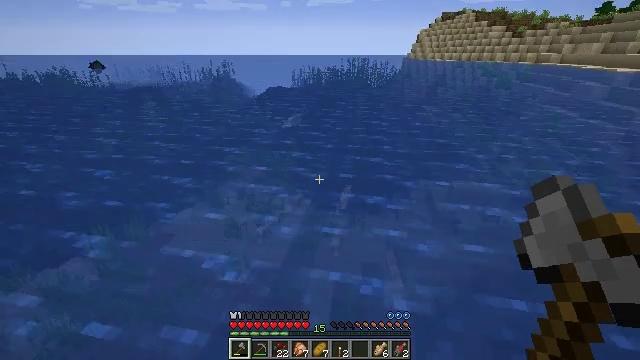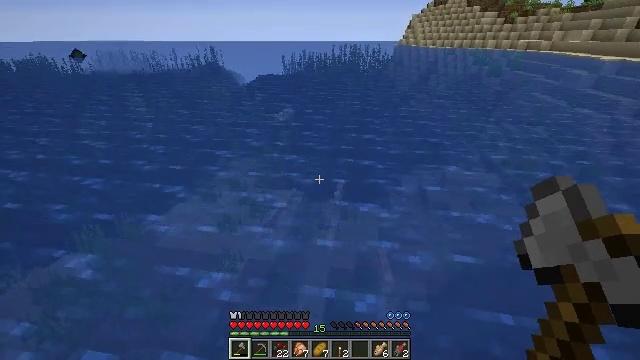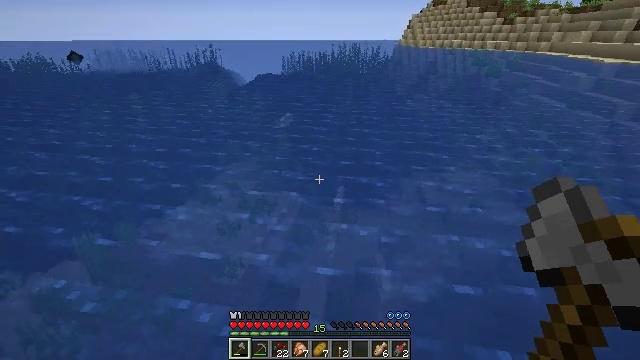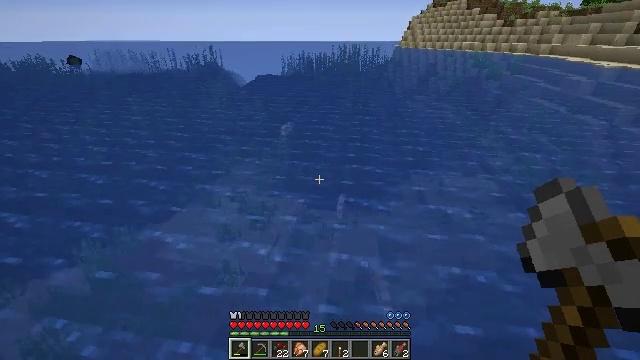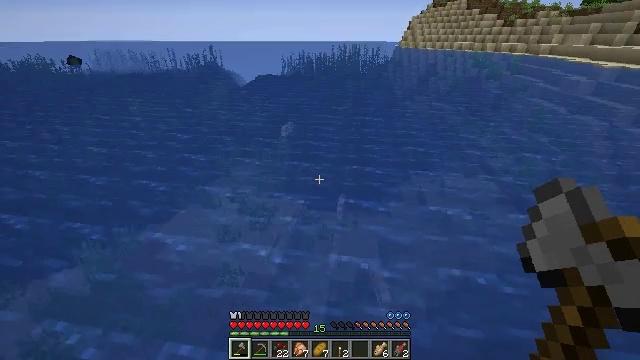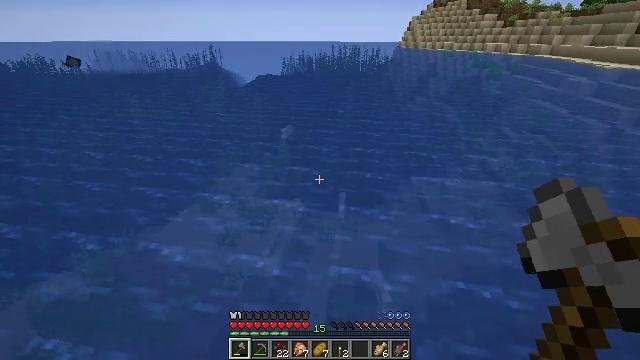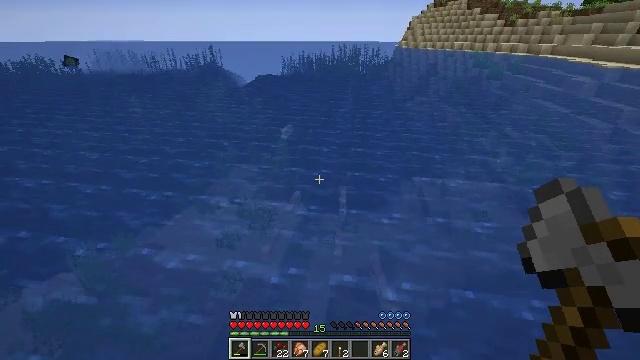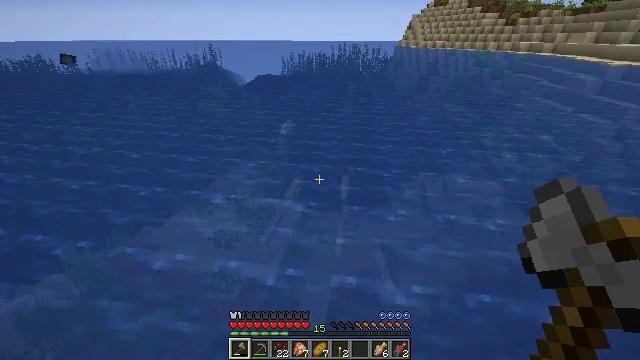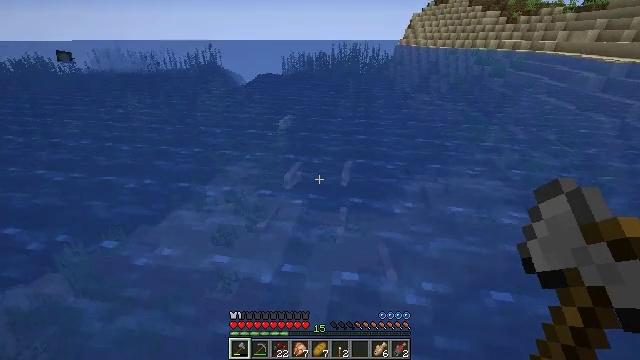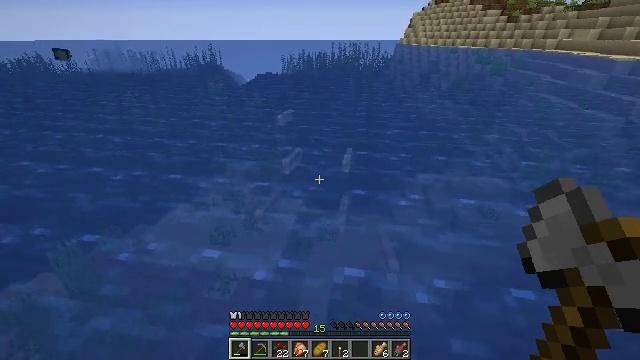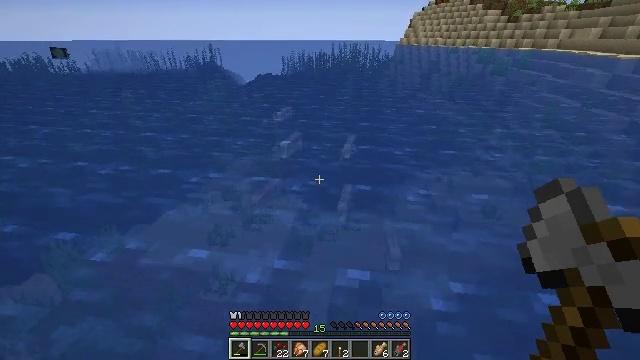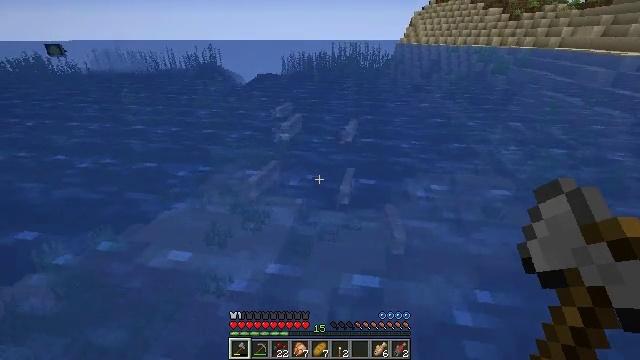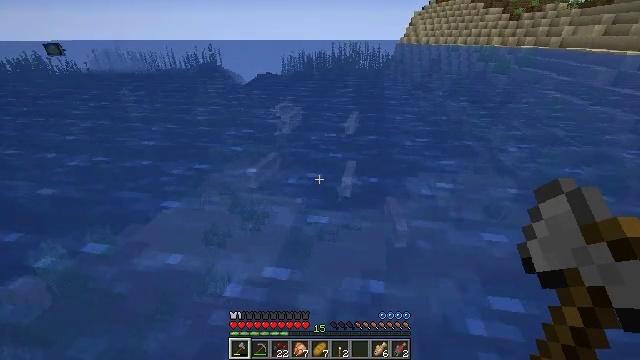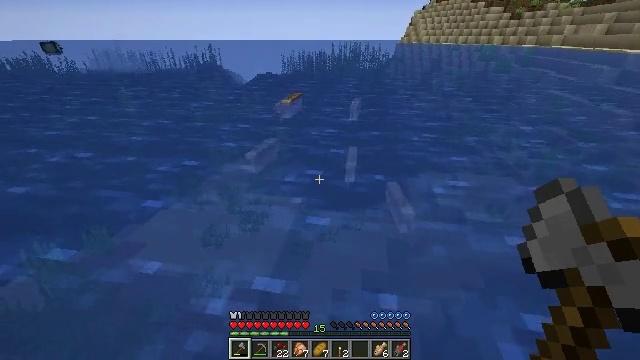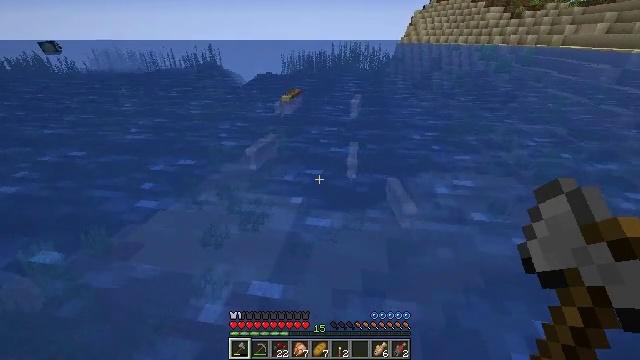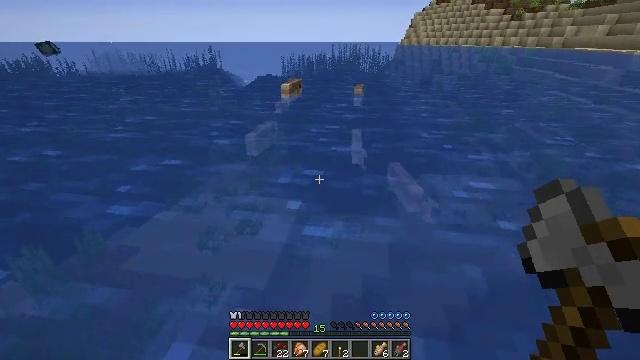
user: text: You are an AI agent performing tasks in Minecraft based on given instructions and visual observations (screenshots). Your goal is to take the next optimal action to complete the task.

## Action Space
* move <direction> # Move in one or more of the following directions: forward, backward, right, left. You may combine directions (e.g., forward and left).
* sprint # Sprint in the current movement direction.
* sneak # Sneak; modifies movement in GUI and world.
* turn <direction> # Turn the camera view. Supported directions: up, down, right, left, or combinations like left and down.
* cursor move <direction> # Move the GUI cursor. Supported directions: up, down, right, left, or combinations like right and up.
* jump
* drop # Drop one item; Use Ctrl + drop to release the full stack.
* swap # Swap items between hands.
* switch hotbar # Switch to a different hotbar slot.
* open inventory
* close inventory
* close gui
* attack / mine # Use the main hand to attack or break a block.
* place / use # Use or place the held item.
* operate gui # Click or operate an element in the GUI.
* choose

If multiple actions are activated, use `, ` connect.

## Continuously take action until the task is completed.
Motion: motion action
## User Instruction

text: Kill the cod.
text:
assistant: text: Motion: move forward, turn right and down, jump
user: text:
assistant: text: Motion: move forward, jump
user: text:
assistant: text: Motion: move forward, jump
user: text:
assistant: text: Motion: move forward, jump
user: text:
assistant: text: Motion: move forward, jump
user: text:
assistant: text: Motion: move forward, jump
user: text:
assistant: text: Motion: move forward, jump
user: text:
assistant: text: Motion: move forward, jump
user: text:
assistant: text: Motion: move forward, jump
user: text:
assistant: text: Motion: move forward
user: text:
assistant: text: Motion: move forward
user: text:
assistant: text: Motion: move forward
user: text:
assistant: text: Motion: move forward
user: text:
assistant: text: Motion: move forward
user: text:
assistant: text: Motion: move forward
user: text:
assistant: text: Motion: move forward
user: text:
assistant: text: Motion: move forward, jump
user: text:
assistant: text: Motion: move forward, jump
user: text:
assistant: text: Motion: move forward, jump
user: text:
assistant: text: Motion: move forward, jump
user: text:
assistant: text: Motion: move forward, jump
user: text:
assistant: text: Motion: move forward, jump
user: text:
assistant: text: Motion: move forward, jump
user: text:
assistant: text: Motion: move forward
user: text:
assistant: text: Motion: move forward
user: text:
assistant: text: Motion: move forward
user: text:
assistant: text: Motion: move forward
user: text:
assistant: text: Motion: move forward
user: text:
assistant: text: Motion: move forward
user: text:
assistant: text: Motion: move forward